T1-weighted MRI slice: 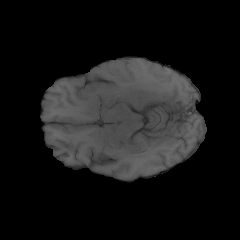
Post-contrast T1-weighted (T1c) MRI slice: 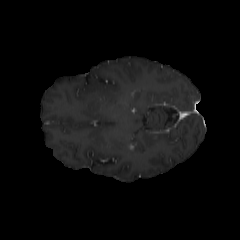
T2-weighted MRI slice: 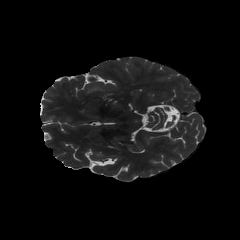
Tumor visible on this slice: no